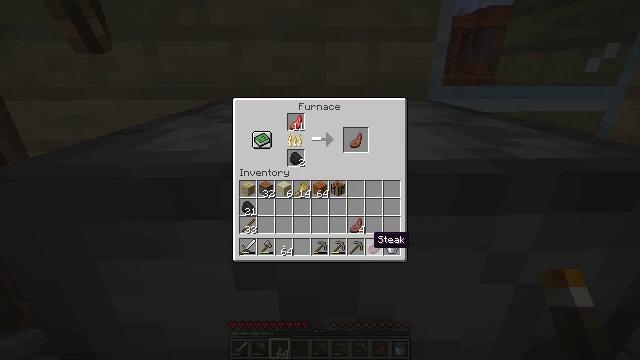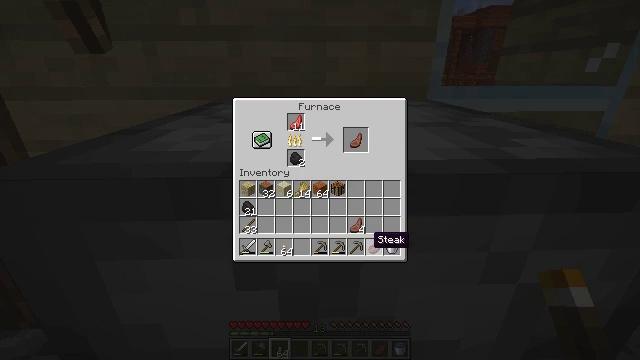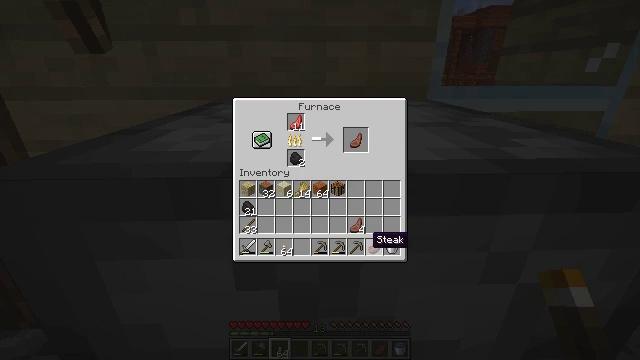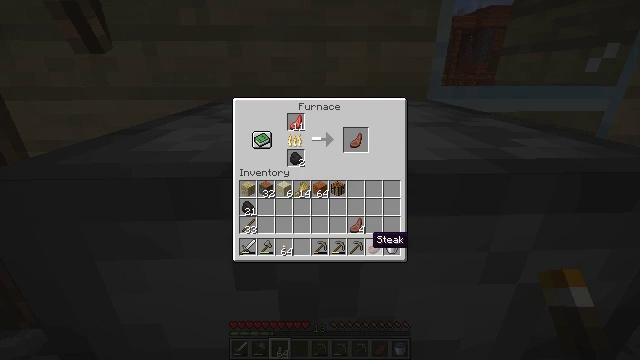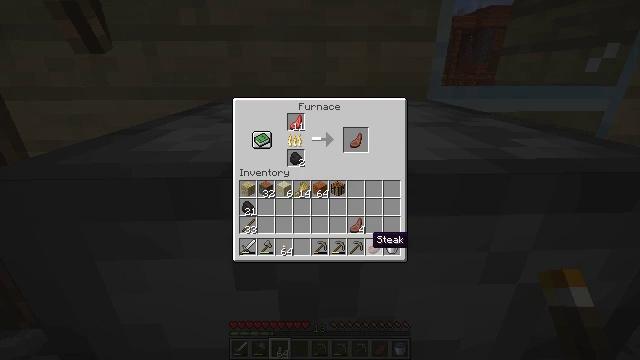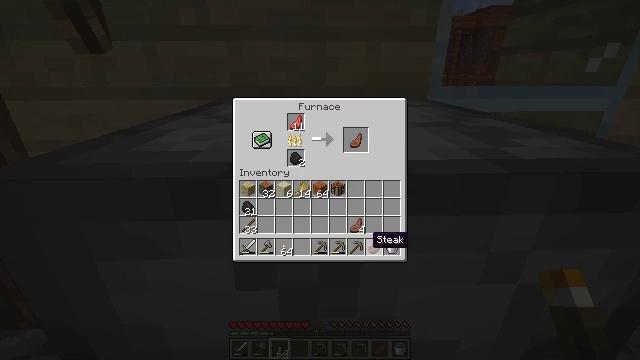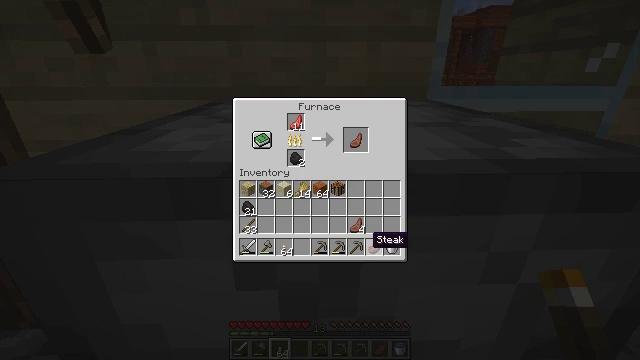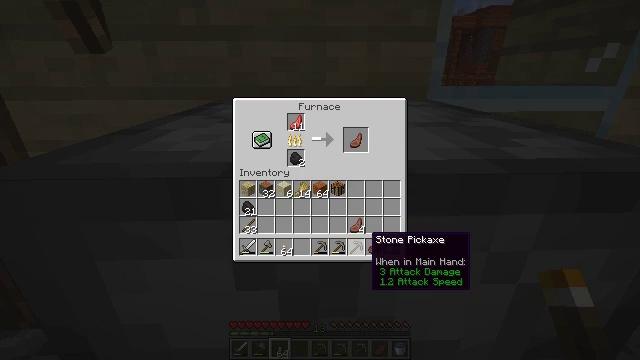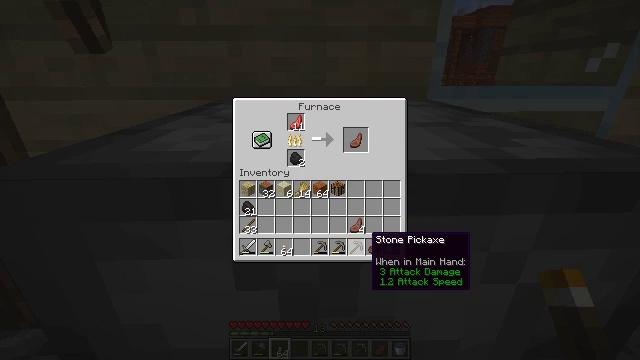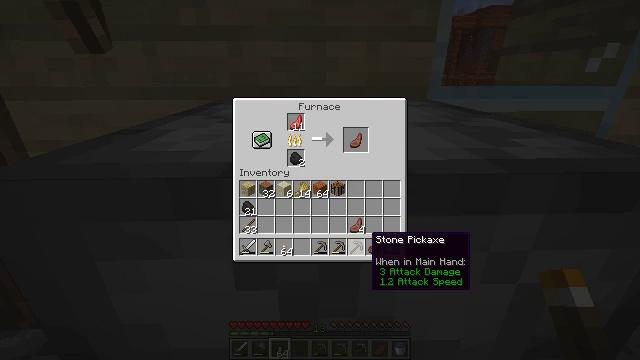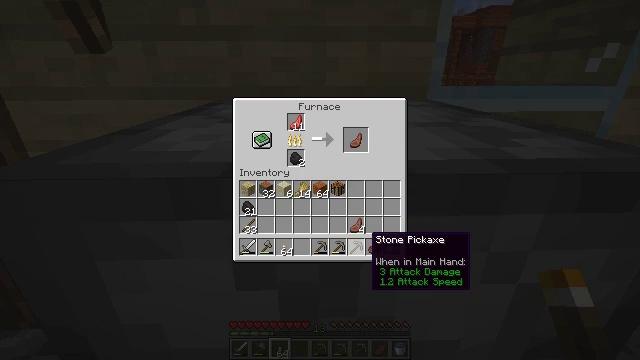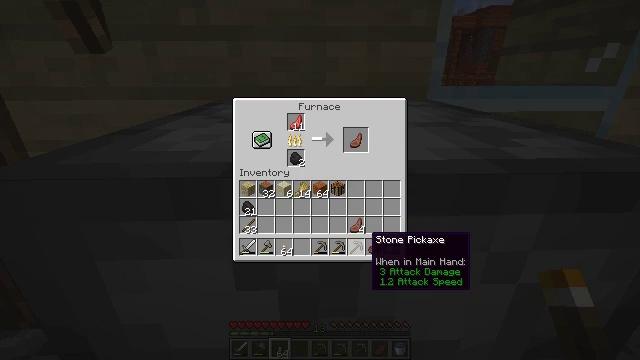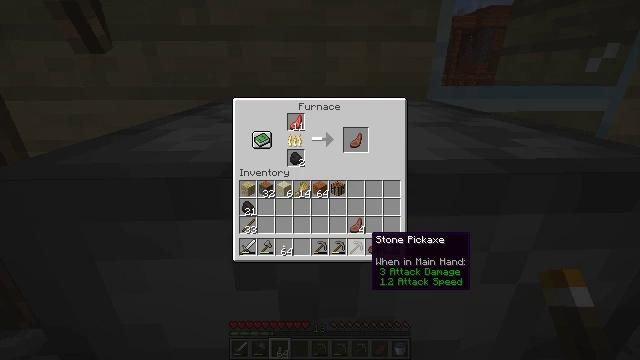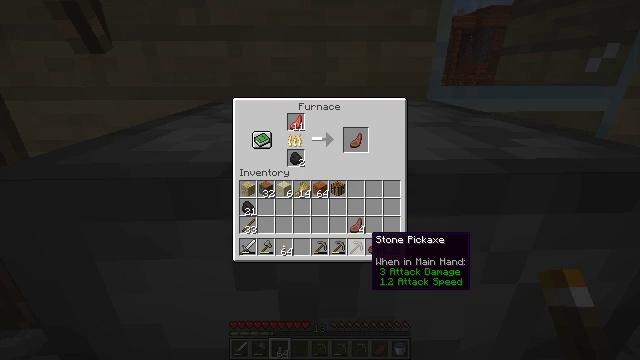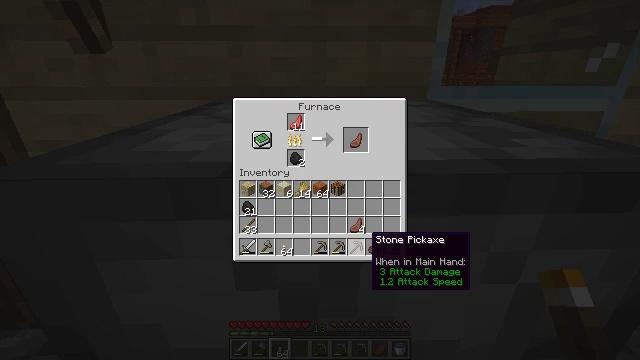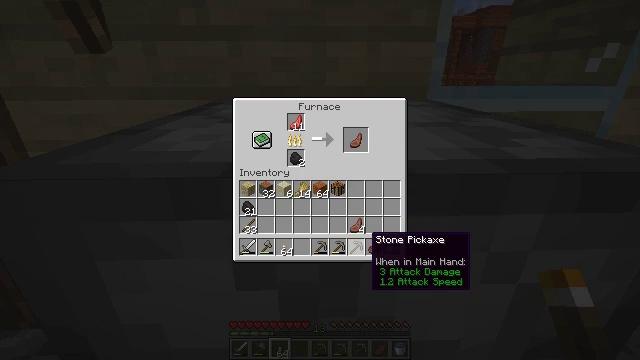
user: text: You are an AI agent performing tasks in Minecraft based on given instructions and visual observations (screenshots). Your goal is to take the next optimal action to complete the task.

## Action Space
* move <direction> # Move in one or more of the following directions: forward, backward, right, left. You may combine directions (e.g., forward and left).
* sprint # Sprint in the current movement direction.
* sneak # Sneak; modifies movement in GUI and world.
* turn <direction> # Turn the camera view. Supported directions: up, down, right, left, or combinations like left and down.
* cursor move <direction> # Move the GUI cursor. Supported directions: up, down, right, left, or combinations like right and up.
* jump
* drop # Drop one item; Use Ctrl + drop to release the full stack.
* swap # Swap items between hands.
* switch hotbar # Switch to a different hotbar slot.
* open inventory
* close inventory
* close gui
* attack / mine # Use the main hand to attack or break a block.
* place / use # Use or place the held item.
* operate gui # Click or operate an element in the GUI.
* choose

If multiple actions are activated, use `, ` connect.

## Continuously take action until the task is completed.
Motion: motion action
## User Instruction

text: Mine the cobblestone slab.
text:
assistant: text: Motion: no_op
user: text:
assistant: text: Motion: no_op
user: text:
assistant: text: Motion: no_op
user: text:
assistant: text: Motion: no_op
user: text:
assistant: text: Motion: no_op
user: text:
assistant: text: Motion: no_op
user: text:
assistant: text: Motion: no_op
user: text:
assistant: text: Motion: no_op
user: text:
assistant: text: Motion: no_op
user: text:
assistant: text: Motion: no_op
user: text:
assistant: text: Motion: no_op
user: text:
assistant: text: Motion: no_op
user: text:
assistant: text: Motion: no_op
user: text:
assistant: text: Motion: no_op
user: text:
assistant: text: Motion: no_op
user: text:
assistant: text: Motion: no_op
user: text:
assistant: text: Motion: no_op
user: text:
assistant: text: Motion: no_op
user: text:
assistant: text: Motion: no_op
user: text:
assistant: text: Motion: no_op
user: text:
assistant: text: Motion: no_op
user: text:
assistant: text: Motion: no_op
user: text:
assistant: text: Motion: no_op
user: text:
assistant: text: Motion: no_op
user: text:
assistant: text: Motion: no_op
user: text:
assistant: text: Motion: no_op
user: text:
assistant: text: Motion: no_op
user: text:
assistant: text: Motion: no_op
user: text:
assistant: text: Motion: no_op
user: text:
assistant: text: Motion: no_op